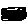
Label: bird